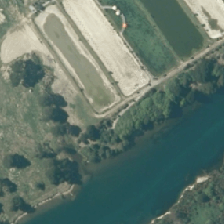
Land cover: lake_pond